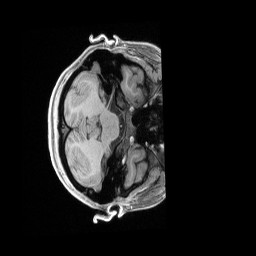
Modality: T1w
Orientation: axial
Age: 25
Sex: female
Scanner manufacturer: siemens
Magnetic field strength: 3 T
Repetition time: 2.4 s
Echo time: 0.00228 s